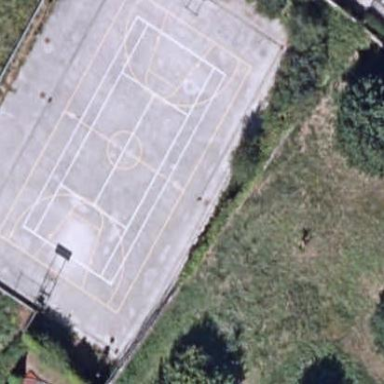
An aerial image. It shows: Tennis court on pitch.